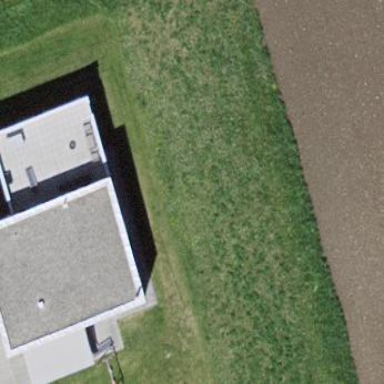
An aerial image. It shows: Detached building.